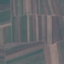
Label: AnnualCrop